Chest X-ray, PA view. Patient: 55 years old, sex F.
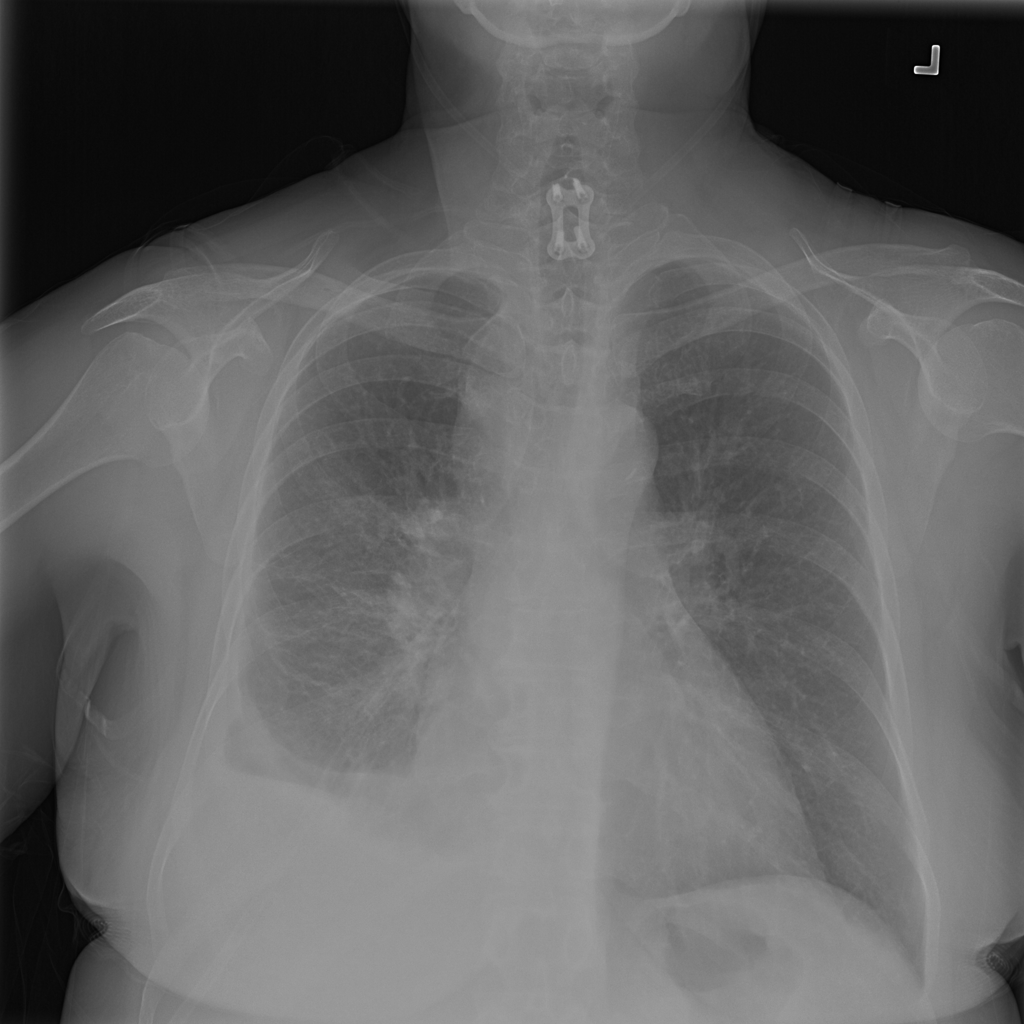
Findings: No Finding